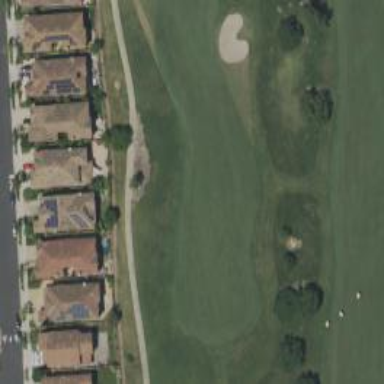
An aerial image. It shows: Tree on golf course.